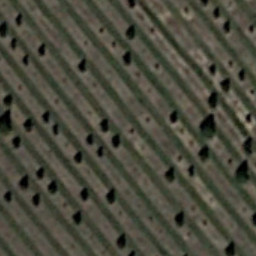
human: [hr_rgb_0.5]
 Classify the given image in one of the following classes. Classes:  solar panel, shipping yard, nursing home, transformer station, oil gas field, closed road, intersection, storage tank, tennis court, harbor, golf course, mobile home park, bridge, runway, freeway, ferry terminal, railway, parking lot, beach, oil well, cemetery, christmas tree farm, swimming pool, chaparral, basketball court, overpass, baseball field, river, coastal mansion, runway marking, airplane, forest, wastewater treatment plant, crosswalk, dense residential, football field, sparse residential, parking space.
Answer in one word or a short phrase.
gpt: christmas tree farm